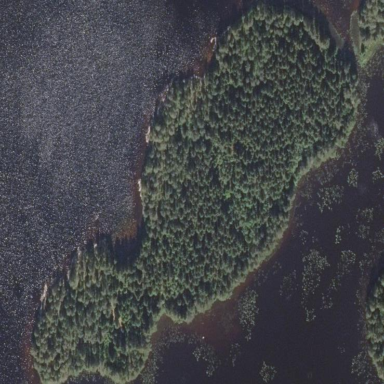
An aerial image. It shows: Island covered with woodland.